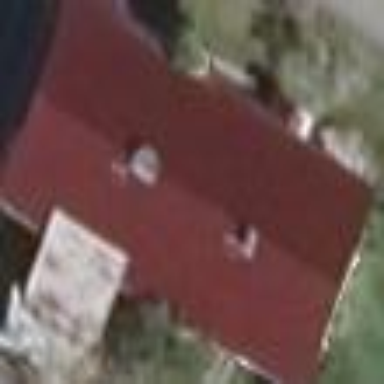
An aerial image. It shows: Building with gabled roof. The roof orientation is along the building's structure.